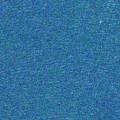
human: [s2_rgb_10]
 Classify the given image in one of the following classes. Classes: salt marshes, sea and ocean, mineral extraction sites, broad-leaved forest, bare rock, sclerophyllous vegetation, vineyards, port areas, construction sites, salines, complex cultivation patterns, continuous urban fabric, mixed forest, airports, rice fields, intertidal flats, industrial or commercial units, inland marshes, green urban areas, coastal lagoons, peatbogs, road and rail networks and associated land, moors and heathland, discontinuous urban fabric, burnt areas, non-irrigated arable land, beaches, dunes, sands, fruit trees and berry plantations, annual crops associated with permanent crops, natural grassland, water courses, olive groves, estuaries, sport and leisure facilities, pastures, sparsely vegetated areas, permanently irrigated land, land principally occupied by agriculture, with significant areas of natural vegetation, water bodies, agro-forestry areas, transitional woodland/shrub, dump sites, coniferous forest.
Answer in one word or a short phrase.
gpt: sea and ocean